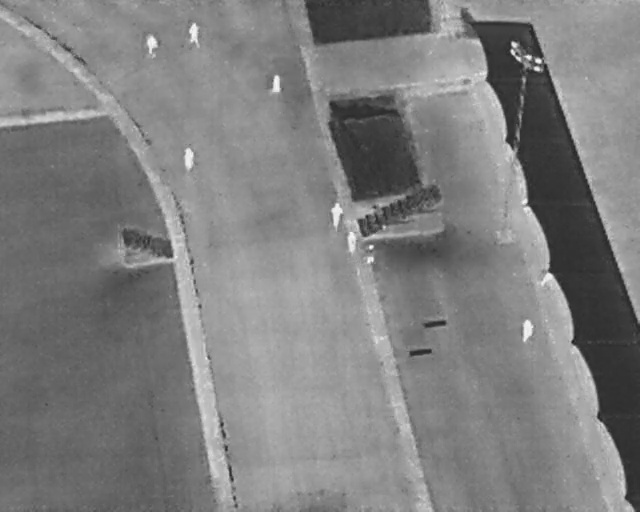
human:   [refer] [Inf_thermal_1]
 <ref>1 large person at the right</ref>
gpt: <box>[[80, 63, 84, 65, 2]]</box>

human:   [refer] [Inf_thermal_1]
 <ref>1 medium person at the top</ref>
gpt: <box>[[41, 15, 44, 17, 2]]</box>

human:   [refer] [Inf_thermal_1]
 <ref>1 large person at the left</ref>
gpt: <box>[[27, 29, 31, 32, 2]]</box>